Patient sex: F
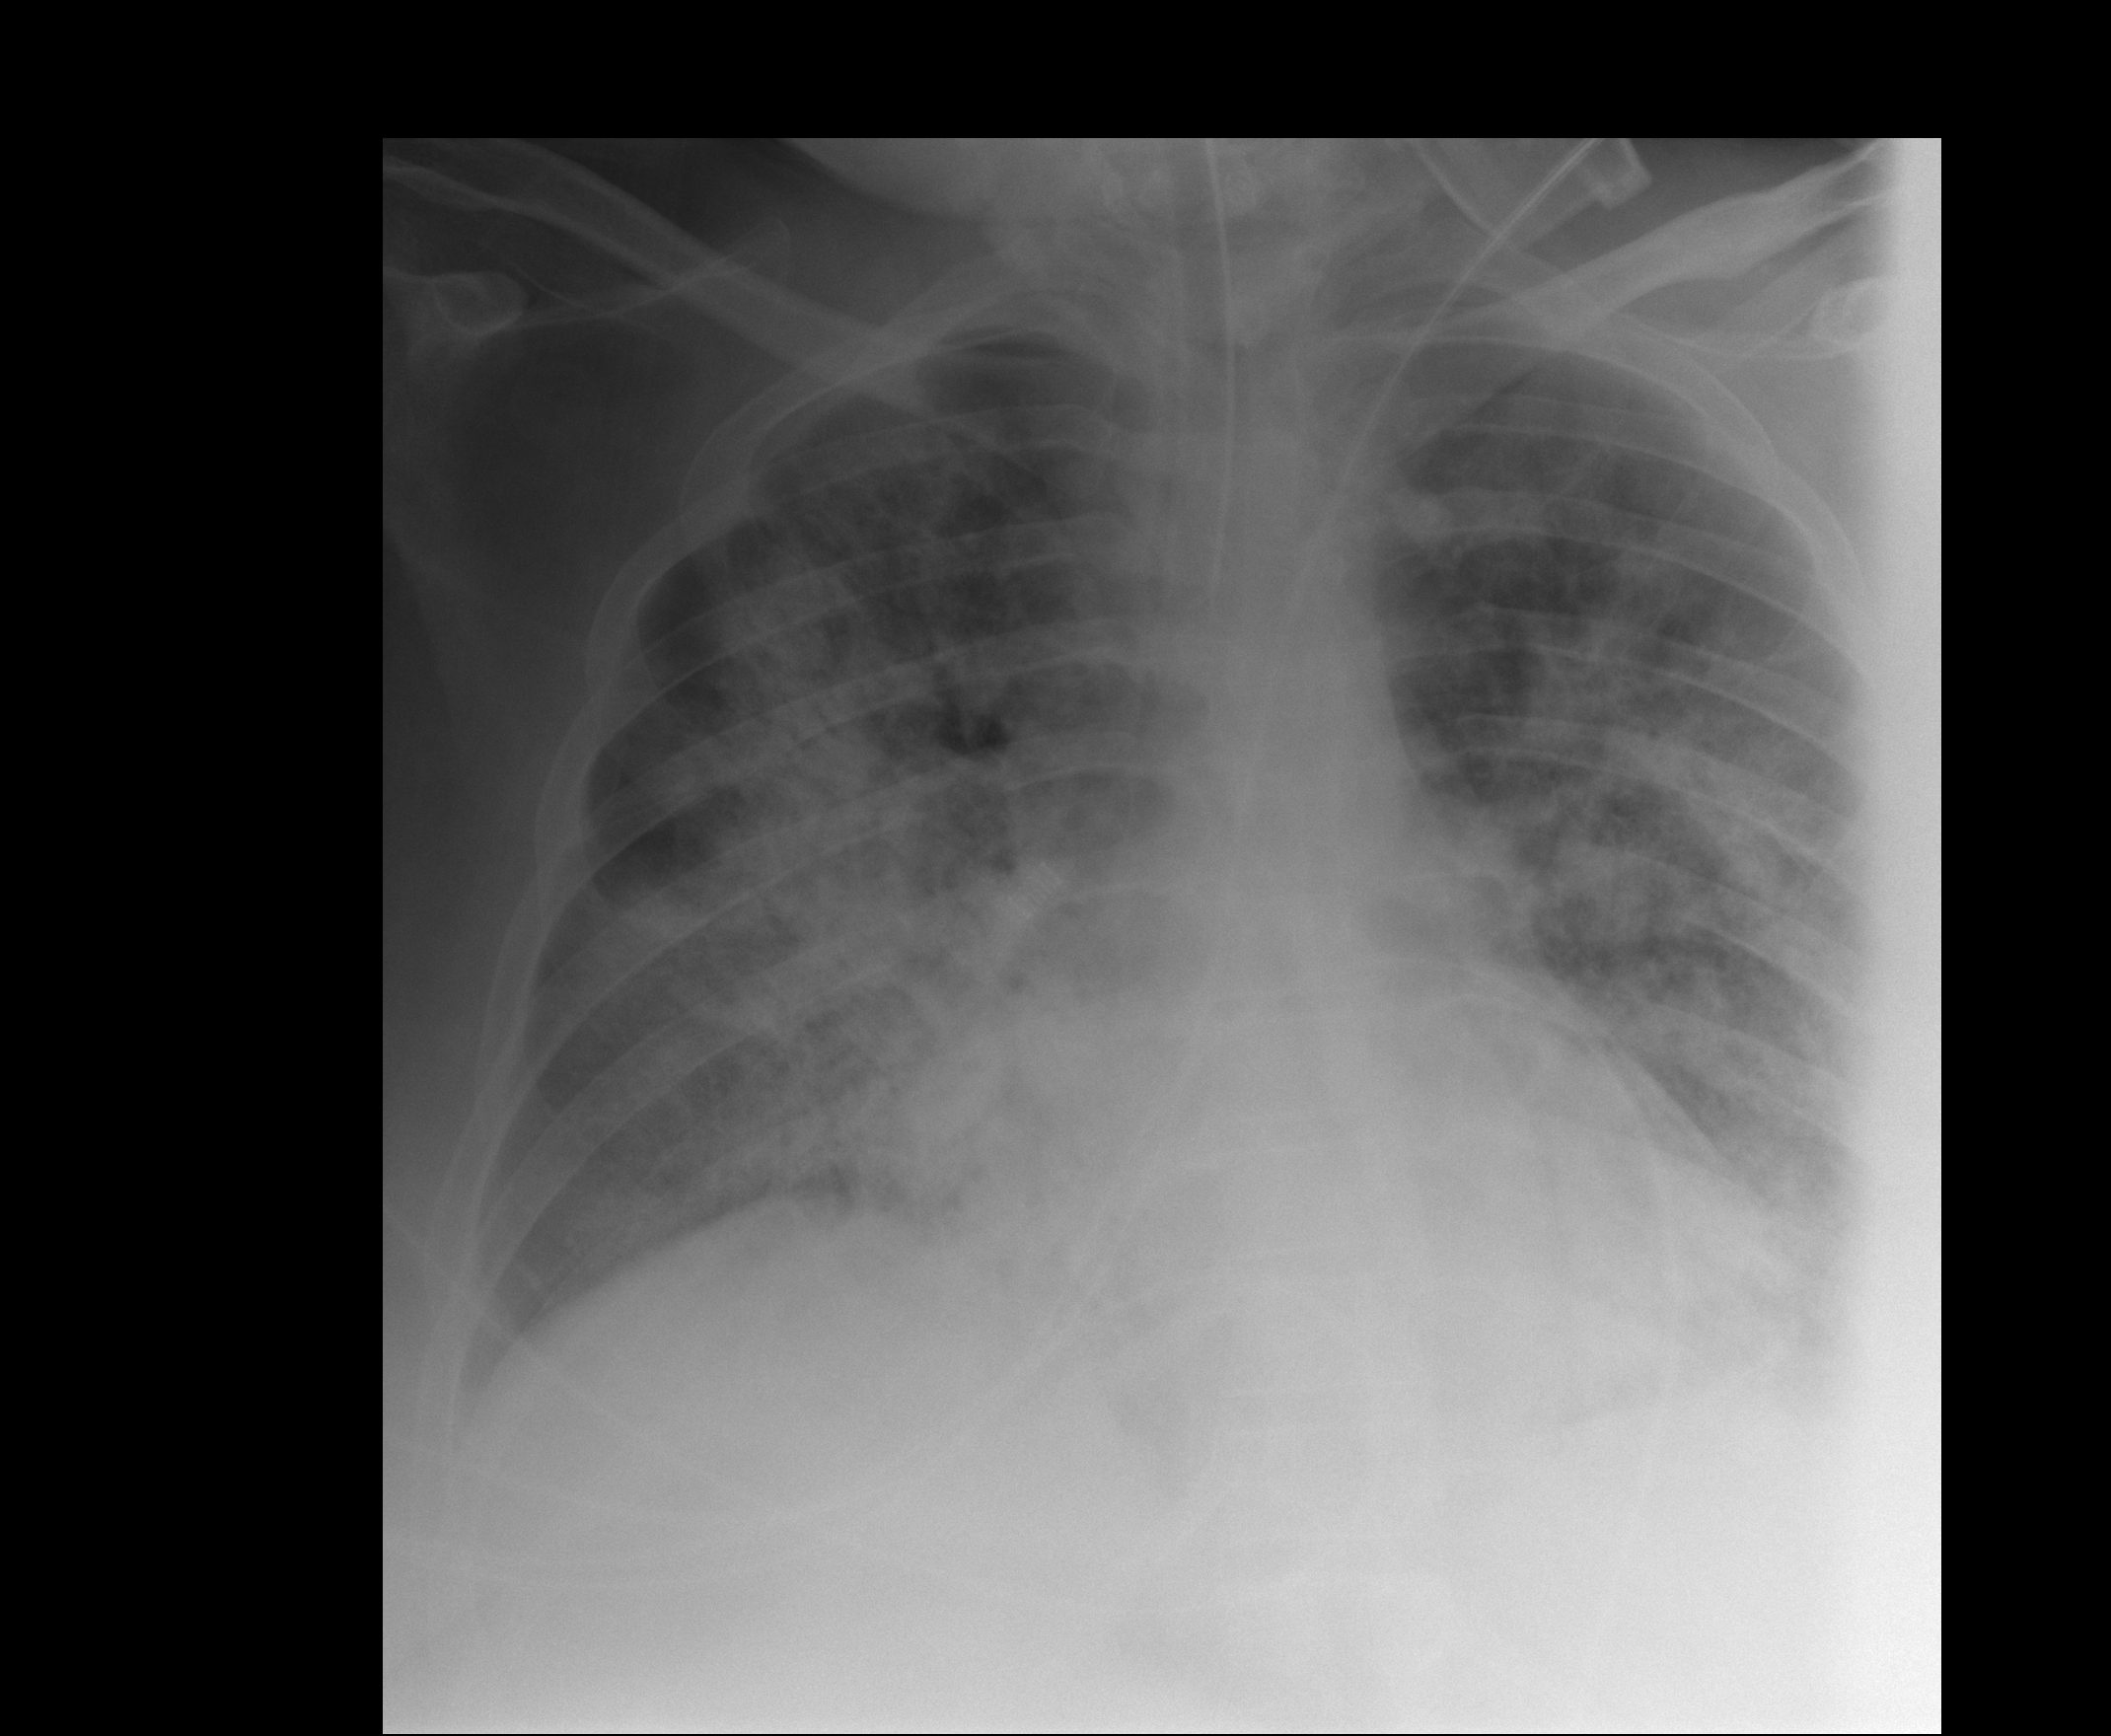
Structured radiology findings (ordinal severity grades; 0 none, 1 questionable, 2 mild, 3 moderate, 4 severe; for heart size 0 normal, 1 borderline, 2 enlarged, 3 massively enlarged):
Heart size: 2
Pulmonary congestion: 2
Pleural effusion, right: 1
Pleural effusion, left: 2
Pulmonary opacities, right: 3
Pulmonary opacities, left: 3
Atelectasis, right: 3
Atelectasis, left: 2